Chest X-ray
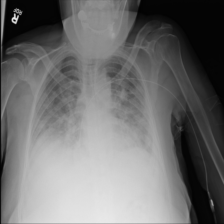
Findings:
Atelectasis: negative
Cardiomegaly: negative
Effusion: negative
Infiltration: negative
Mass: negative
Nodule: negative
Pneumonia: negative
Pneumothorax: negative
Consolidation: negative
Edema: negative
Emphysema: negative
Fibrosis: negative
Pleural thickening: negative
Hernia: negative